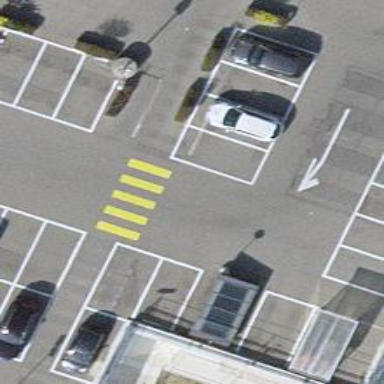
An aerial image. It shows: Marked crossing on the road with clear markings.